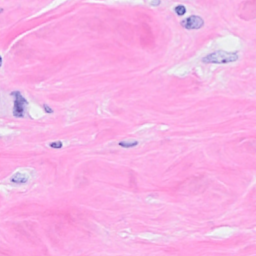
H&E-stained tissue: Breast